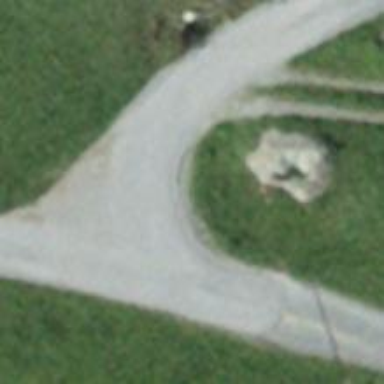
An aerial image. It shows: Guidepost with information.